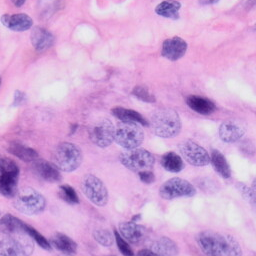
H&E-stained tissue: Skin